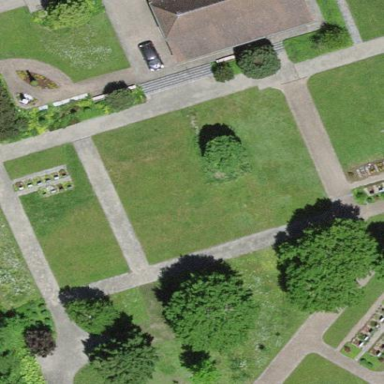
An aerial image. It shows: Cemetery.